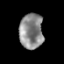
Tissue: prostate
Cell type: T cells
Senescence score: 0.3389
Nuclear area (px): 820
Mean DAPI intensity: 138.53